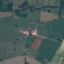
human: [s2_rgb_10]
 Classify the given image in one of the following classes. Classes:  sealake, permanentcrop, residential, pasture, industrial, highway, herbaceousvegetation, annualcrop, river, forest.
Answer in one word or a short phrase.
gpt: Pasture